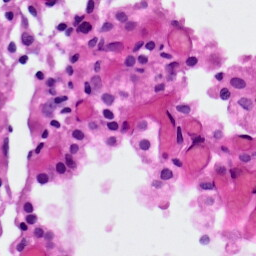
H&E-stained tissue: Lung